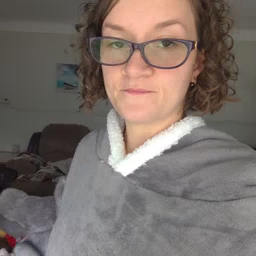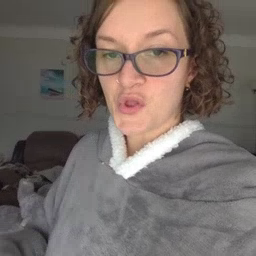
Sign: cry